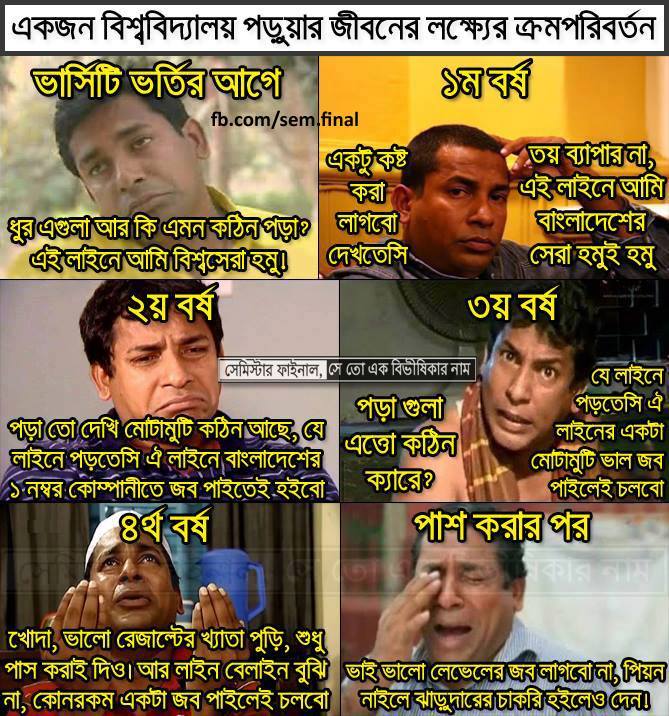
Text: একজন বিশ্ববিদ্যালয় পড়ুয়ার জীবনের লক্ষ্যের ক্রমপরিবর্তন ভার্সিটি ভর্তির আগে ধুর এগুলা আর কি এমন কঠিন পড়া? এই লাইনে আমি বিশ্বসেরা হমু! ১ম বর্ষ একটু কষ্ট করা লাগবো দেখতেসি তয় ব্যাপার না, এই লাইনে আমি বাংলাদেশের সেরা হমুই হমু ২য় বর্ষ পড়া তো দেখি মোটামুটি কঠিন আছে, যে লাইনে পড়তেসি ঐ লাইনে বাংলাদেশের ১ নম্বর কোম্পানিতে জব পাইতেই হইবো ৩য় বর্ষ পড়া গুলা এত্তো কঠিন ক্যারে? যে লাইনে পড়তেসি ঐ লাইনের মোটামোটি ভাল জব পাইলেই চলবো ৪র্থ বর্ষ খোদা, ভালো রেজাল্টের খ্যাতা পুড়ি, শুধু পাস করাই দিও। আর লাইন বেলাইন বুঝি না, কোনরকম একটা জব পাইলেই চলবো পাশ করার পর ভাই ভাল লেভেলের জব লাগবো না, পিয়ন নাইলে ঝাড়ুদারের চাকরি হইলেও দেন!
Label: Non Hate